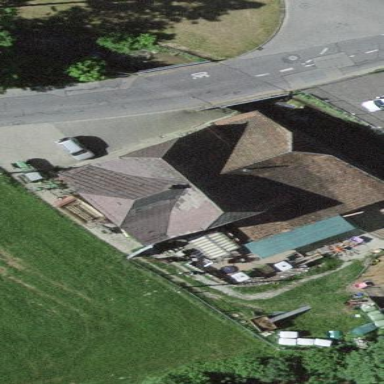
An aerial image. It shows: Farm building.